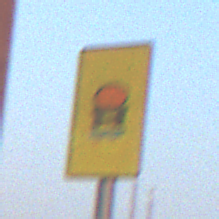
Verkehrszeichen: FahrzeugeMitWassergefaehrdenderLadungOhnePfeilsymbol
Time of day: SunriseSunset
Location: Outdoor (Urban)
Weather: Clear
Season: NotSpecified
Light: Natural